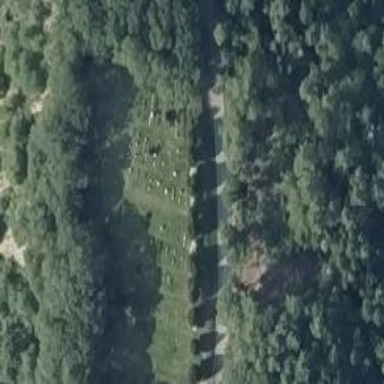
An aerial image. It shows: Cemetery.